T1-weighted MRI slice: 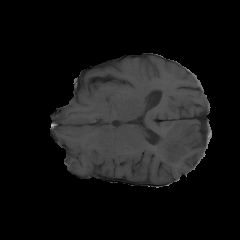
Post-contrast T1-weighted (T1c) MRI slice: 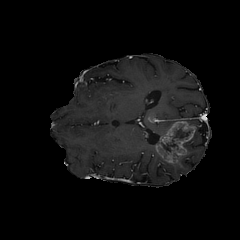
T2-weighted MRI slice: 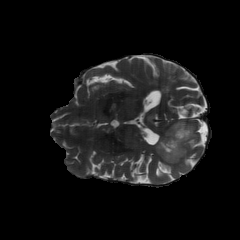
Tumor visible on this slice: yes